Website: apple
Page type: review-order
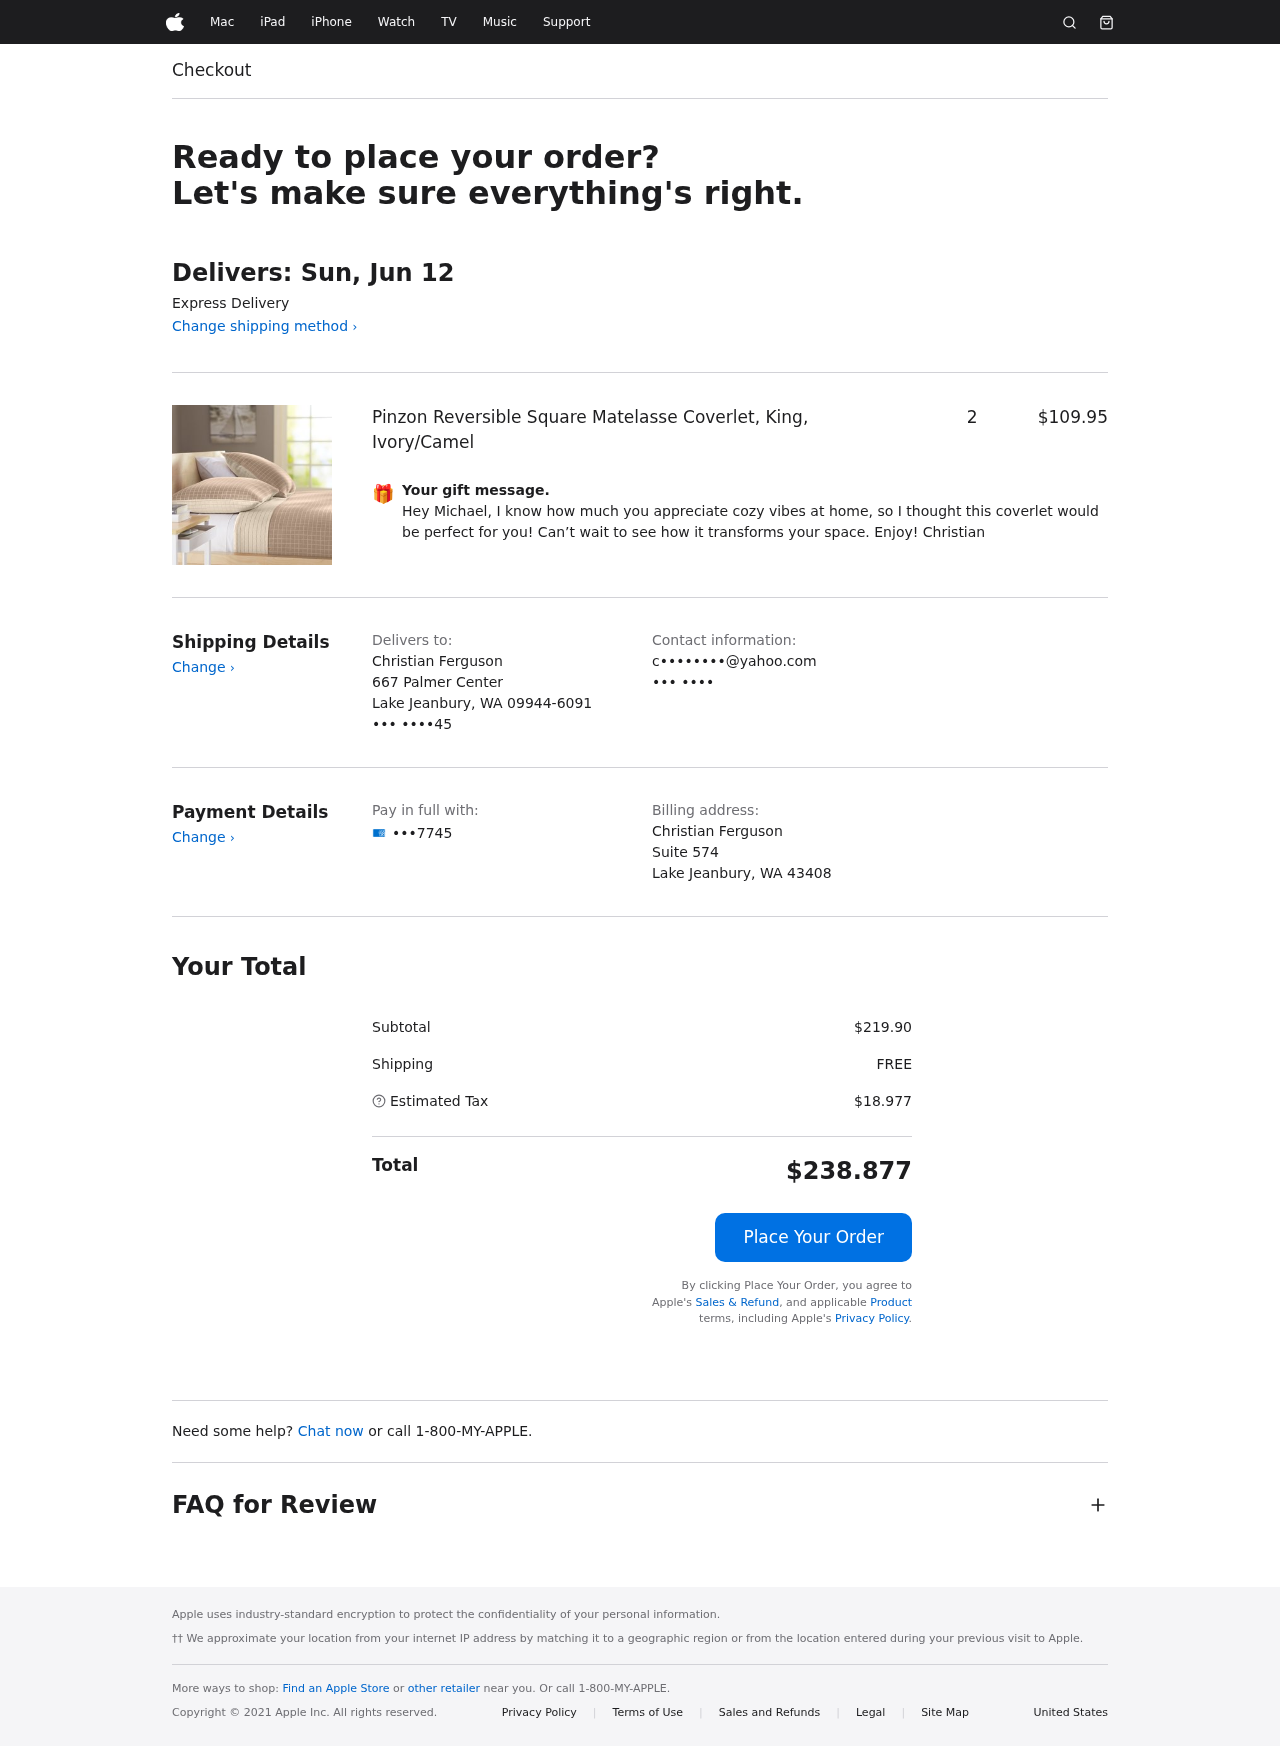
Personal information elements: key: PII_CARD_LAST4
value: •••7745
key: PII_CITY
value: Lake Jeanbury
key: PII_EMAIL
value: c••••••••@yahoo.com
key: PII_FULLNAME
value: Christian Ferguson
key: PII_GIFT_MESSAGE
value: Hey Michael, I know how much you appreciate cozy vibes at home, so I thought this coverlet would be perfect for you! Can’t wait to see how it transforms your space. Enjoy! Christian
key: PII_PHONE
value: ••• ••••45
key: PII_PHONE_ALT
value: ••• ••••
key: PII_POSTCODE2
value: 43408
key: PII_POSTCODE_FULL
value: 09944-6091
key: PII_STATE_ABBR
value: WA
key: PII_STREET
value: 667 Palmer Center
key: PII_STREET2
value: Suite 574
Product elements: key: PRODUCT1_NAME
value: Pinzon Reversible Square Matelasse Coverlet, King, Ivory/Camel
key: PRODUCT1_PRICE
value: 109.95
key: PRODUCT1_QUANTITY
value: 2
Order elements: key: ORDER_DELIVERY_DATE
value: Delivers: Sun, Jun 12
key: ORDER_SUBTOTAL
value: $219.90
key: ORDER_SHIPPING_COST
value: FREE
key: ORDER_TAX
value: $18.977
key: ORDER_TOTAL
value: $238.877